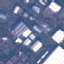
Land use / land cover class: Industrial